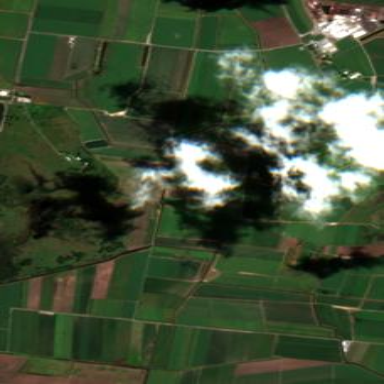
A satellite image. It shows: Farmland used for producing sugar cane.